Interaction volume radius: 10 \u00c5
Interaction volume height: 25 \u00c5
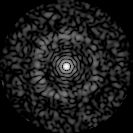
Disorder parameter: 0.8226